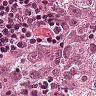
Metastatic tissue present: yes